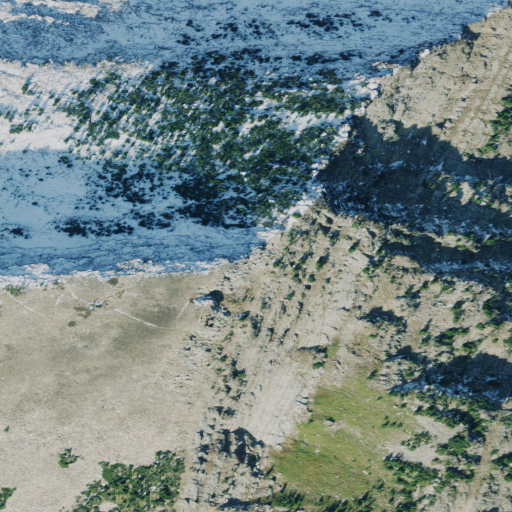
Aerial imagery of mountain in Montana named Engle Peak containing grassland, evergreen forest, shrub, and barren land